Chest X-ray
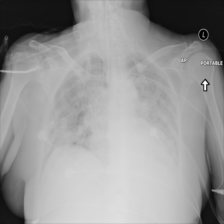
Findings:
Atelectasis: negative
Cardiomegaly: negative
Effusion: negative
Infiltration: negative
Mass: negative
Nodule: negative
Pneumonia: positive
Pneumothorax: negative
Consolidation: negative
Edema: positive
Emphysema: negative
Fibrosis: negative
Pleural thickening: negative
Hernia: negative